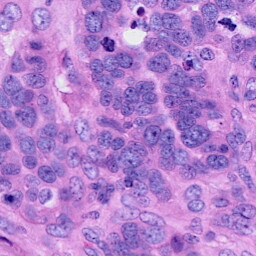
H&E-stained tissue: Ovarian